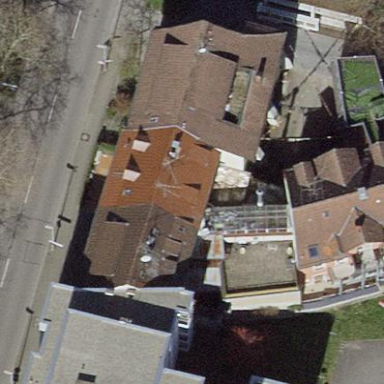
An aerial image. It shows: Apartment building with restaurant.